Question: **My problem is I want to keep adding data in my row by calling My API, instead of updating it **

'''
SingleChildScrollView(
scrollDirection: Axis.horizontal,
child: DataTable(
columnSpacing: 13.0,
columns: <DataColumn>[
DataColumn(label: Text("TestName")),
DataColumn(label: Text("Fee")),
DataColumn(label: Text("Discounted Fee")),
DataColumn(label: Text("Booking Fee")),
],
rows: <DataRow>[
DataRow(
cells: <DataCell>[
DataCell(Container(child: Text(testName?? '',overflow: TextOverflow.ellipsis))),
DataCell(Text(getTestFeeObj?.fee ?? '')),
DataCell(Text(getTestFeeObj?.discountedFee ?? '')),
DataCell(Text(getTestFeeObj?.bookingFee ?? '')),
],
)
]
),
)
'''
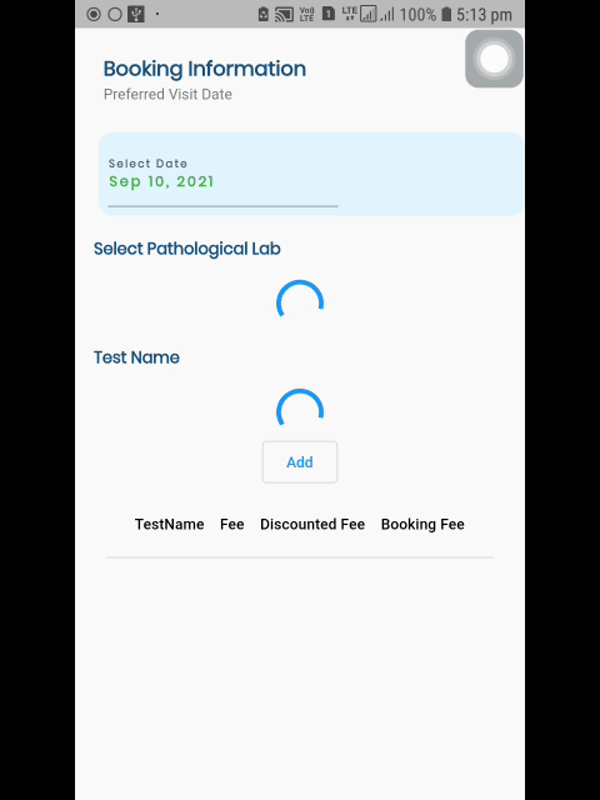
Answer: You can collect your API data in an array, add new data to it and use 'map' function to construct your 'DataRow' this way:
'''
// your array data
var datas = [...]
// add new data to it
setState((){
datas.add(...);
});
// use them for your DataRow
DataTable(
row: datas.map((data){
return DataRow(
cells:[
// your cells
DataCell(Text(data.fieldValue))
]
);
}).toList()
)
'''